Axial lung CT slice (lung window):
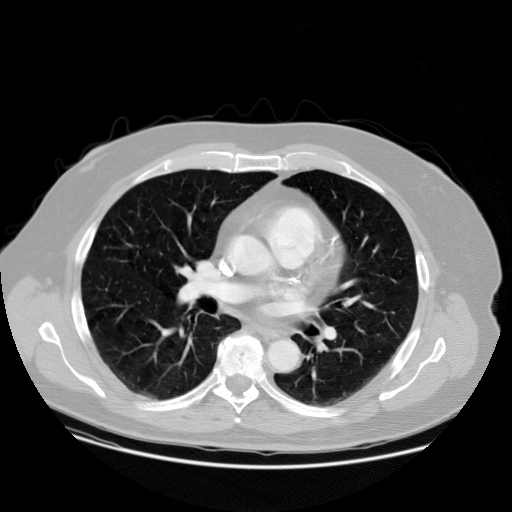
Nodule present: no